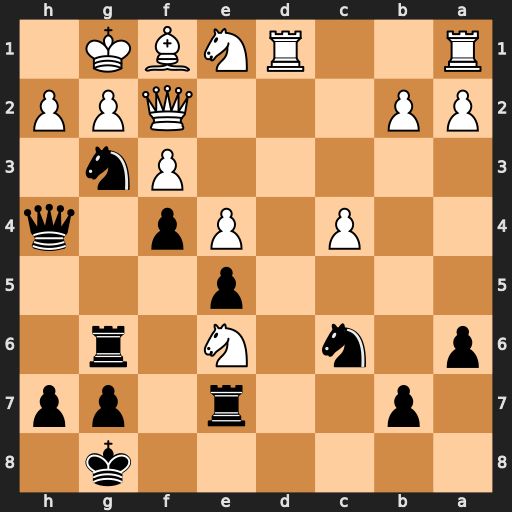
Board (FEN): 6k1/1p2r1pp/p1n1N1r1/4p3/2P1Pp1q/5Pn1/PP3QPP/R2RNBK1
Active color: b
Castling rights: -
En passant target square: -
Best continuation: Qxh2+ Kxh2 Rh6+ Kg1 Rh1#